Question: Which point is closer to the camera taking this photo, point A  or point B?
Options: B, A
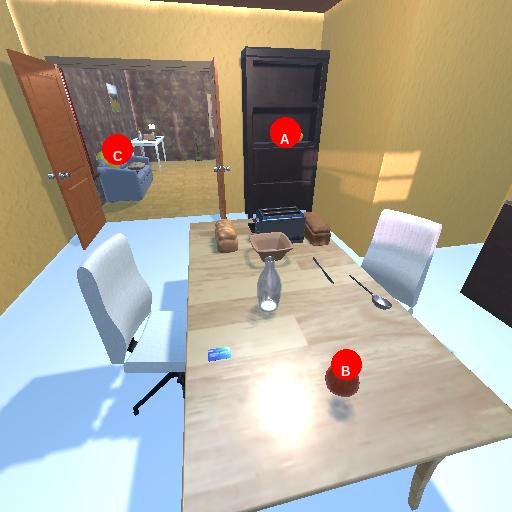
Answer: B